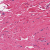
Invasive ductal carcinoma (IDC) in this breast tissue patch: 0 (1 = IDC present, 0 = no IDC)